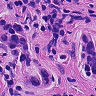
Metastatic tissue present: yes